Field crop: maize
Growth stage: 2
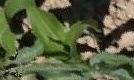
Species: maize